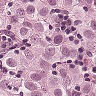
Metastatic tissue present: yes